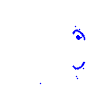
Particle: kaon